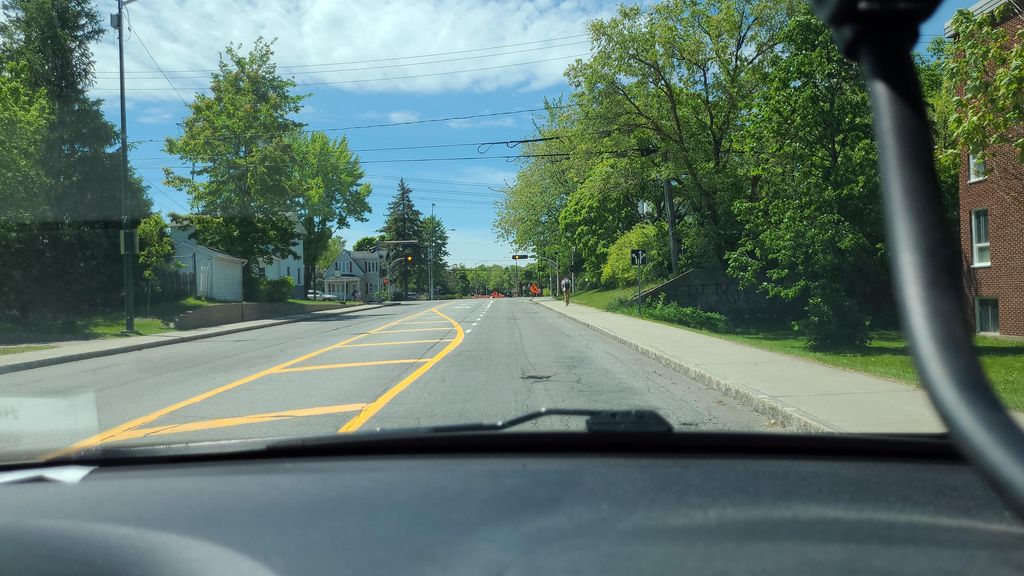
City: quebec_city